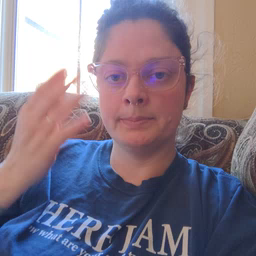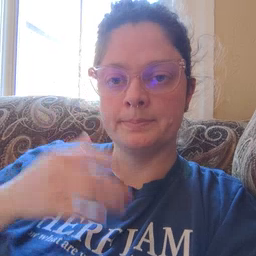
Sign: grandpa